The plot is a Hilbert-envelope spectrum of a rotating bearing's acceleration signal, annotated with the bearing's characteristic defect frequencies. Diagnose the bearing from this image, choosing from: normal, inner_race, outer_race, ball.
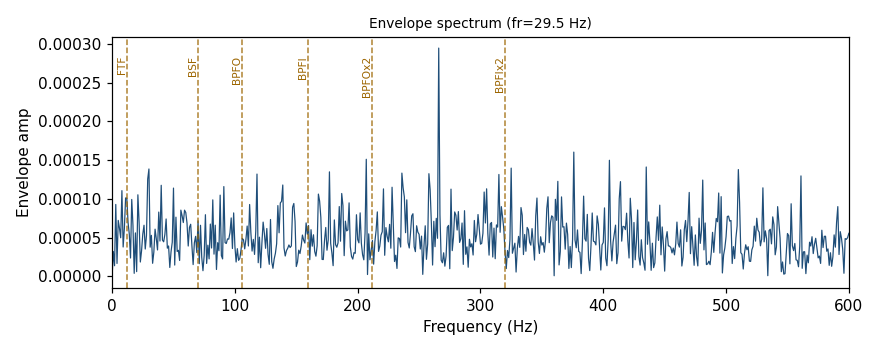
Answer: normal